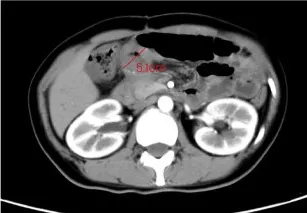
Timeline of treatment and diagnostic assessment about the patient who received a pembrolizumab injection of 100 mg, intravenous drip regularly. Magnetic resonance imaging (MRI) and enhanced computed tomography (CT) showed the lesion shrinking gradually (A-D).
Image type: radiology (ct)